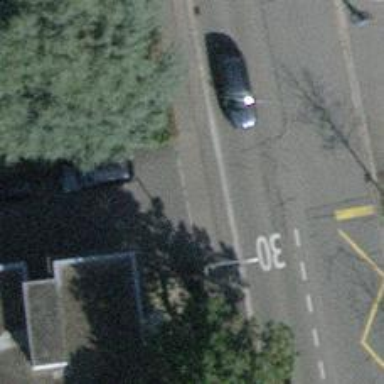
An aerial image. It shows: Unmarked crossing with traffic calming table.